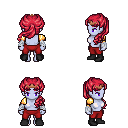
a pixel art fantasy rpg character, female body template, dark elf, purple skin, gold arm armor, red pants, ruby red princess hairstyle, bronze tiara, white cloth bandages, black shoes, four views (front, back, left, right), 2x2 character sprite sheet, small pixel art, hard edges, no anti-aliasing